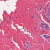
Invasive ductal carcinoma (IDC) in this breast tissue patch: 0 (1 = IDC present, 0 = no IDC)